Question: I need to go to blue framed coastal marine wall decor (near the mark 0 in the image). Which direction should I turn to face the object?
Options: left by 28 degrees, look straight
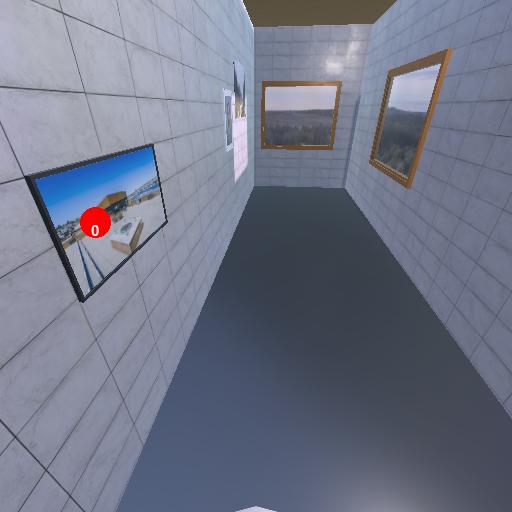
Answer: left by 28 degrees